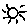
Label: sun